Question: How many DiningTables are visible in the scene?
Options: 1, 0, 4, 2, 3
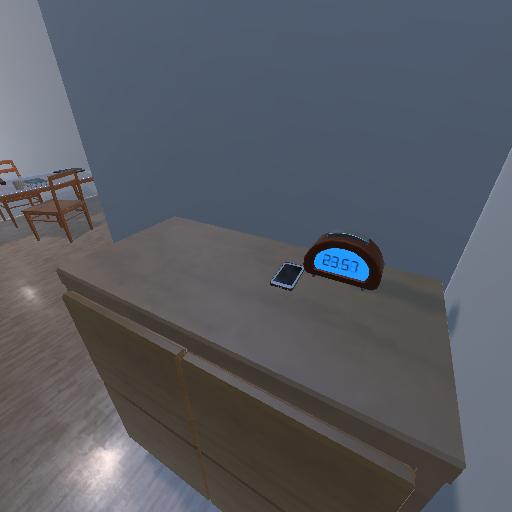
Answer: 1